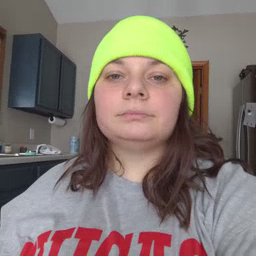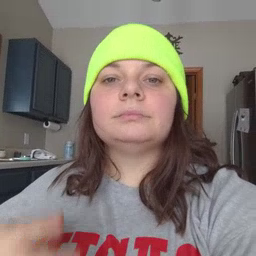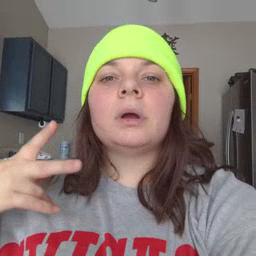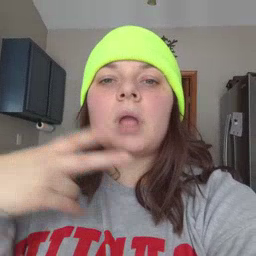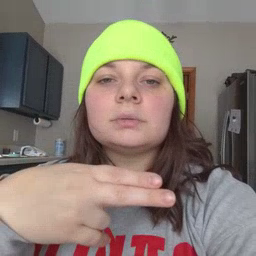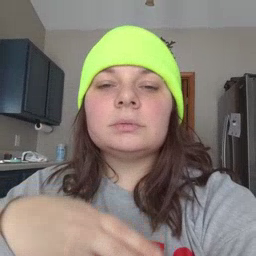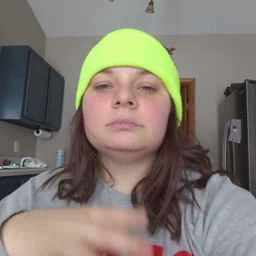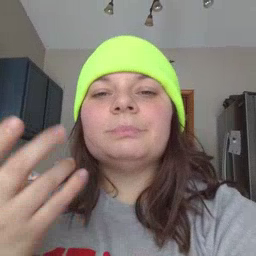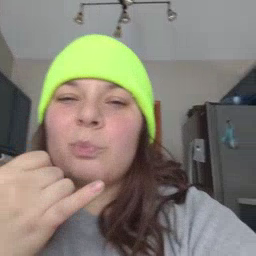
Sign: cut